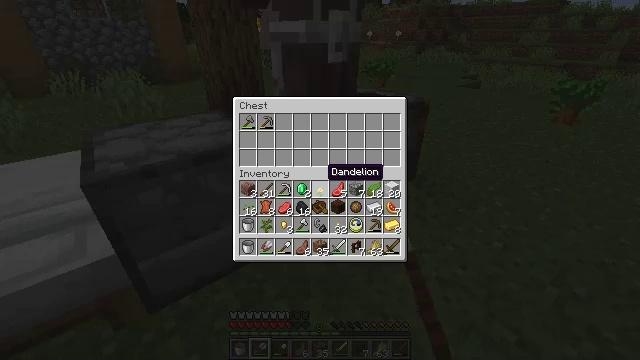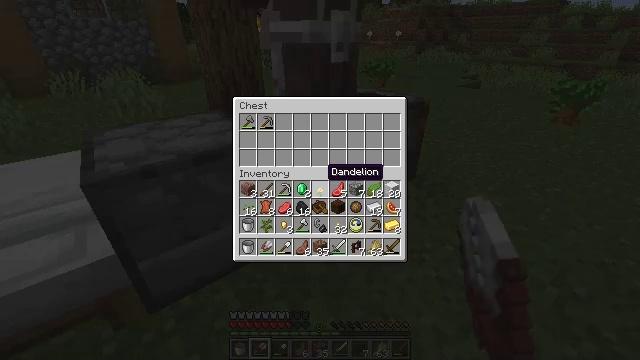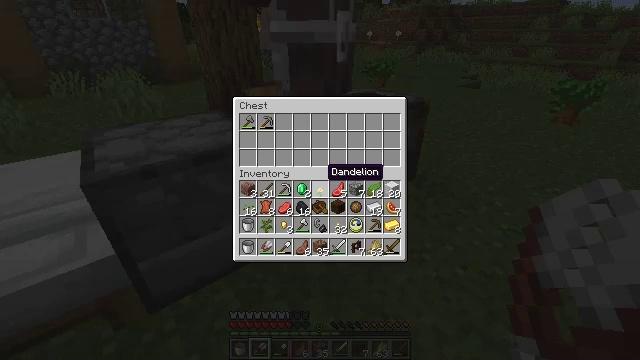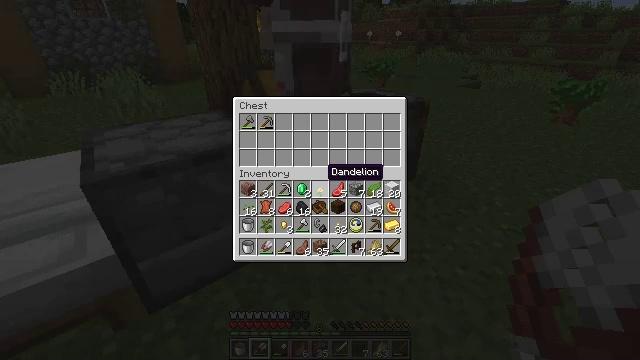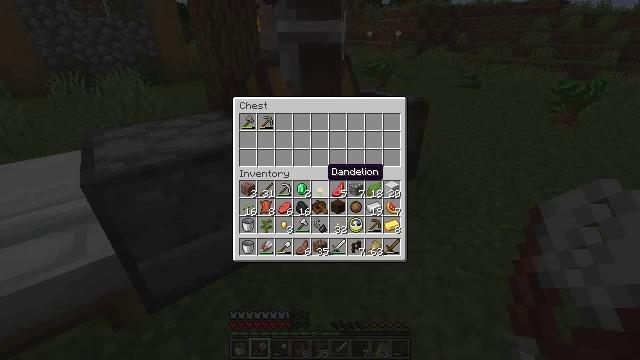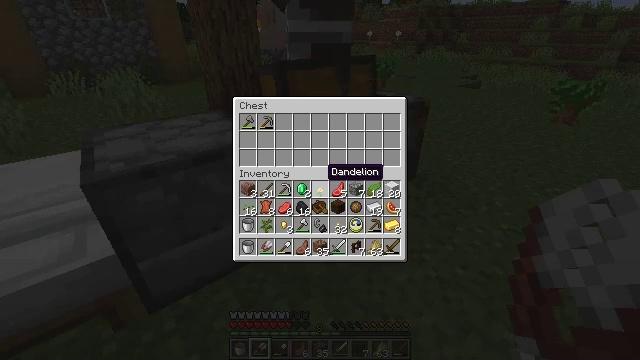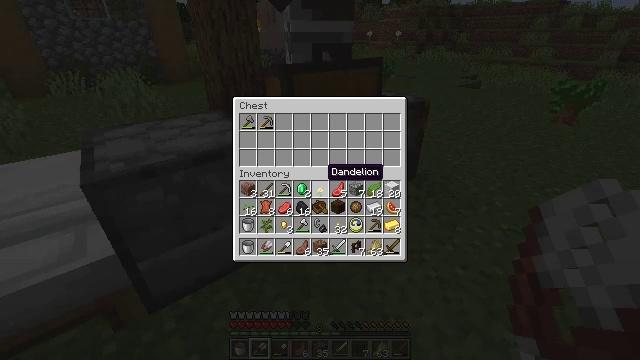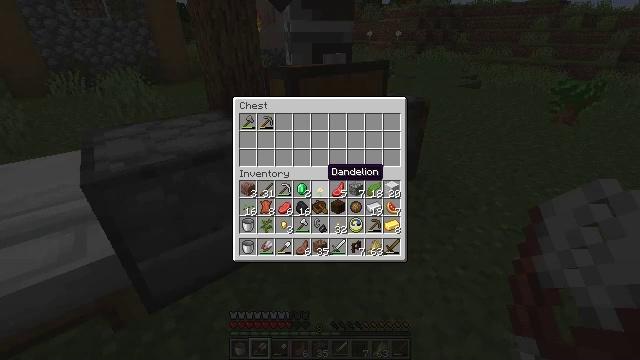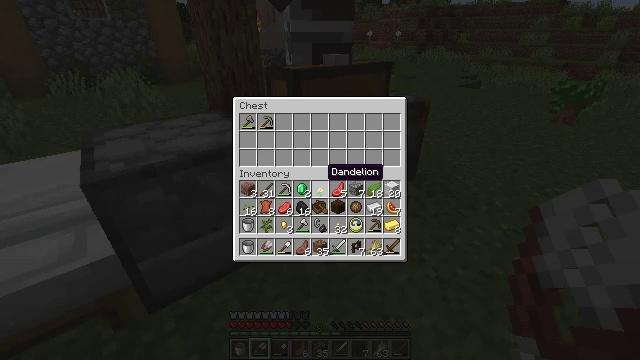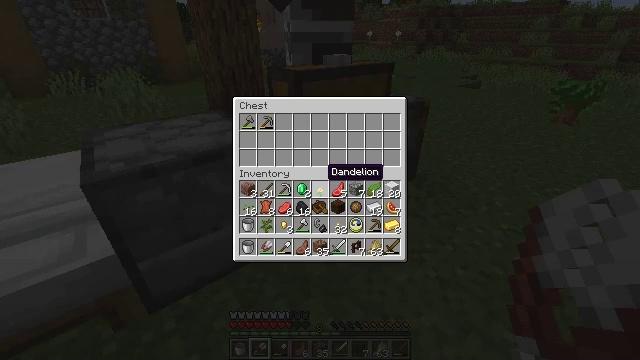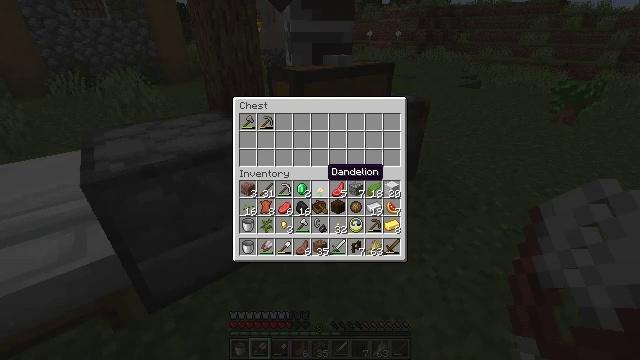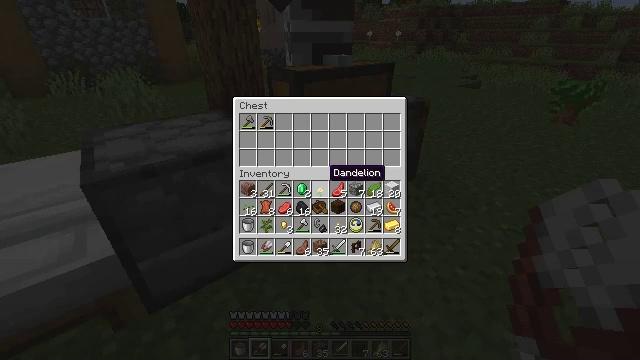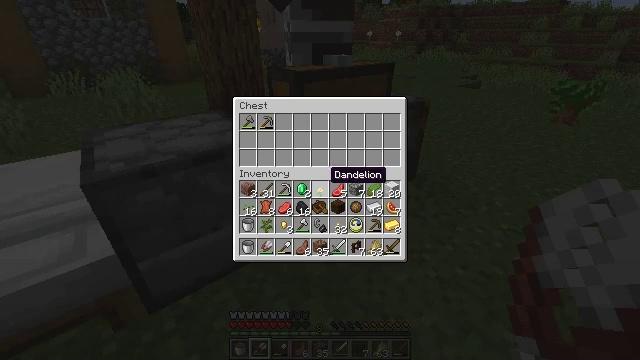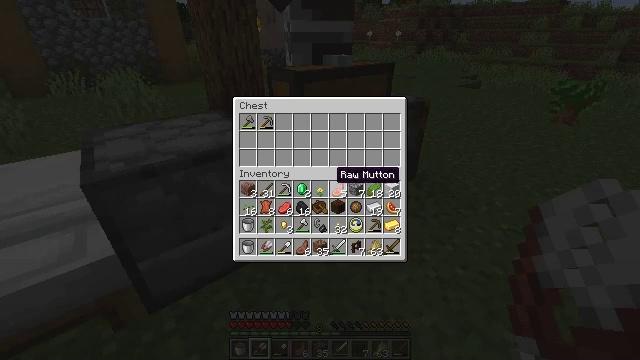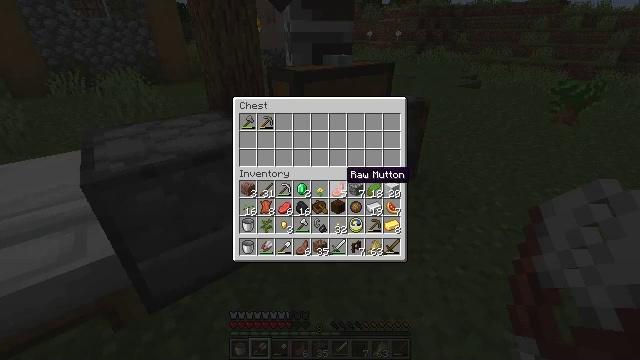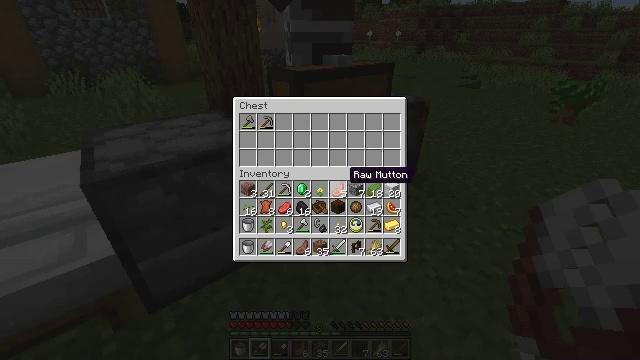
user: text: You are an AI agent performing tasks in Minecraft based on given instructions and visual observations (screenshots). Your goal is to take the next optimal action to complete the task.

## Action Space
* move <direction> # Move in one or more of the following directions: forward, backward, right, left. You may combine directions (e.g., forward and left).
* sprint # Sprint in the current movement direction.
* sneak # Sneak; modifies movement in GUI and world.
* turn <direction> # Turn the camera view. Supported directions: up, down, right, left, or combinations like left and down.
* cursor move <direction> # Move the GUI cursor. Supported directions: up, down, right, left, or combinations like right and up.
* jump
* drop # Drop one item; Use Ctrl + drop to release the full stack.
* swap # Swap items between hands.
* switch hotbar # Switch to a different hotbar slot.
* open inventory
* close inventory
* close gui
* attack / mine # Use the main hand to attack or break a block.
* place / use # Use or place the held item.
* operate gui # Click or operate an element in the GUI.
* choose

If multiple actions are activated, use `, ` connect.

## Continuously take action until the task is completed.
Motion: motion action
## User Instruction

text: Combine wool in the crafting grid to craft a white carpet.
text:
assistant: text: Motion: no_op
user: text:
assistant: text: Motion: no_op
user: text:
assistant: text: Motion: no_op
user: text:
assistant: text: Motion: no_op
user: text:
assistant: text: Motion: no_op
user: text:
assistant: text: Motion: no_op
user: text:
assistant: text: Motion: no_op
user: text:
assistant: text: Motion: no_op
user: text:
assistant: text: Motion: no_op
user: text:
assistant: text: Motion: no_op
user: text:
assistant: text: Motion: no_op
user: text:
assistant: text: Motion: no_op
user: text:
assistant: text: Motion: no_op
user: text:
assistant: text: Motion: turn right
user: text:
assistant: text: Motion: no_op
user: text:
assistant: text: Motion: no_op
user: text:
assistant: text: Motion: no_op
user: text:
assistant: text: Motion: no_op
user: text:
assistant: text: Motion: turn right
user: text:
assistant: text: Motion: turn right
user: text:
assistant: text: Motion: no_op
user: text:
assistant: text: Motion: no_op
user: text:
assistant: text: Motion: no_op
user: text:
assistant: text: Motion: no_op
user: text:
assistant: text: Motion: no_op
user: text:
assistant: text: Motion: no_op
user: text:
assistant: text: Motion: no_op
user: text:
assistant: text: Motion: no_op
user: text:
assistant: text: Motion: no_op
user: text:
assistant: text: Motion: no_op